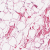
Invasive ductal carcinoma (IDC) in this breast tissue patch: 0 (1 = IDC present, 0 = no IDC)